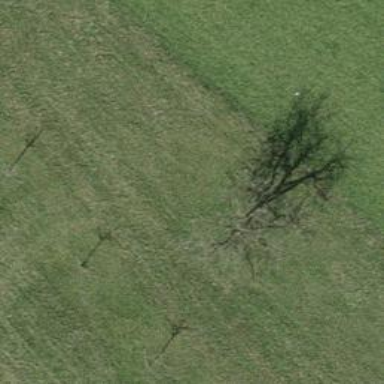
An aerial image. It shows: Urban area featuring tree as natural element.